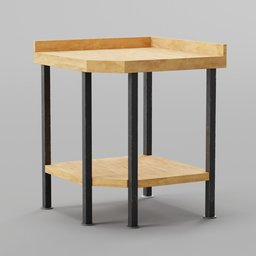
Label: furniture